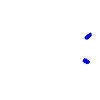
Particle: electron